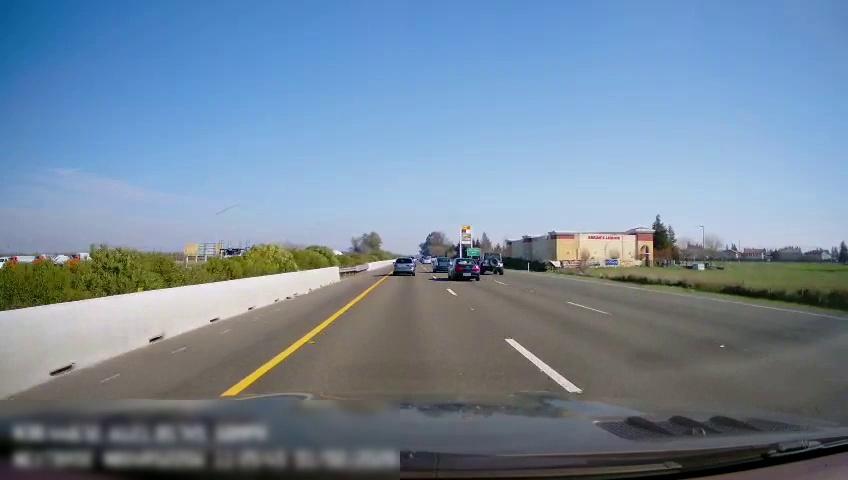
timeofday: Day
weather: Sunny
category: Drivable Space
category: Vehicles | SUV
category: Vehicles | SUV
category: Vehicles | SUV
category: Vehicles | SUV
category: Vehicles | Car
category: Lanes | Current Lane
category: Lanes | Current Lane
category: Lanes | Alternate Lane
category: Lanes | Alternate Lane
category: Traffic | Signs